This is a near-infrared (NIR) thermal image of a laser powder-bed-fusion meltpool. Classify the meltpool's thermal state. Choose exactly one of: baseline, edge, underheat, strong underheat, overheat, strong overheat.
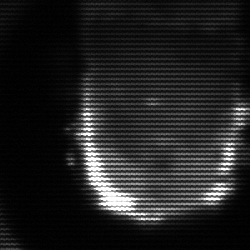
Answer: baseline